Interaction volume radius: 5 \u00c5
Interaction volume height: 25 \u00c5
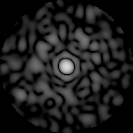
Disorder parameter: 0.8105